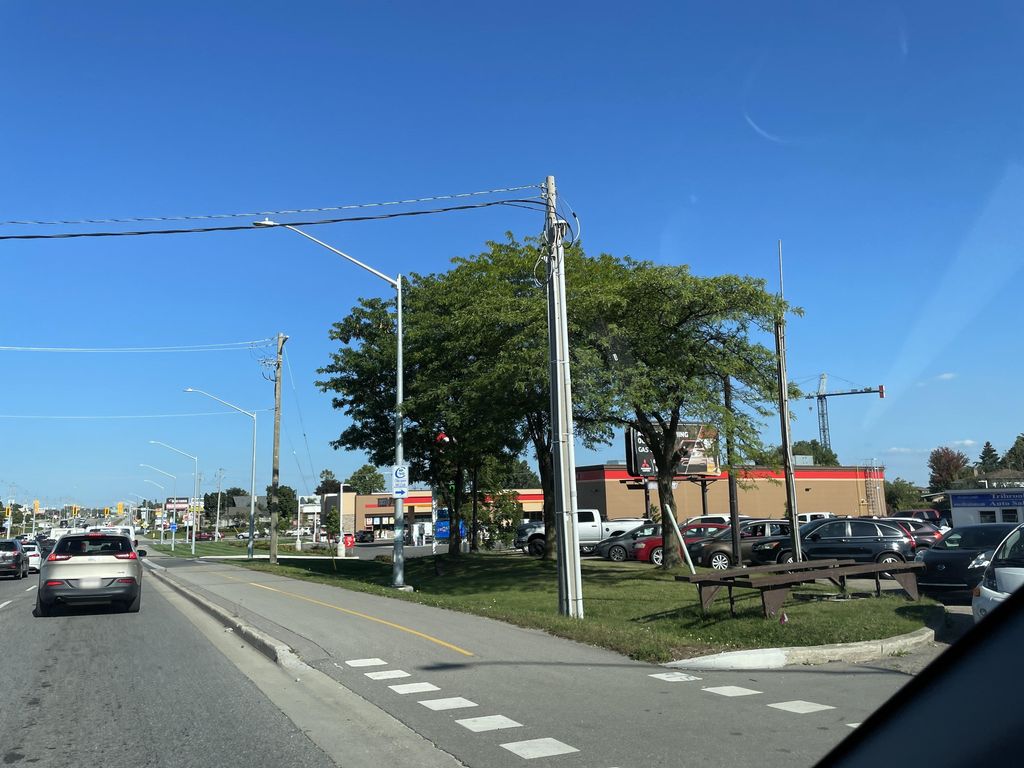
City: kitchener-waterloo